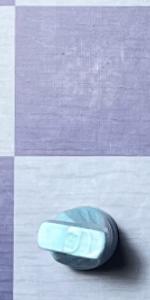
Label: Knight_White